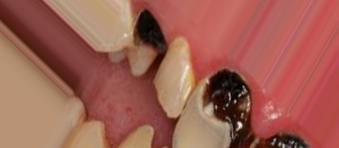
Condition: Caries